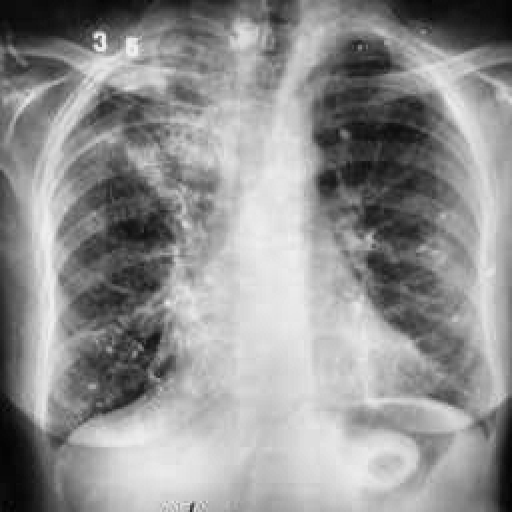
Finding: TUBERCULOSIS